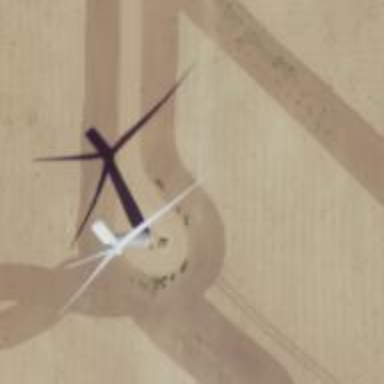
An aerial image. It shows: Wind generator powered by horizontal-axis wind turbine.